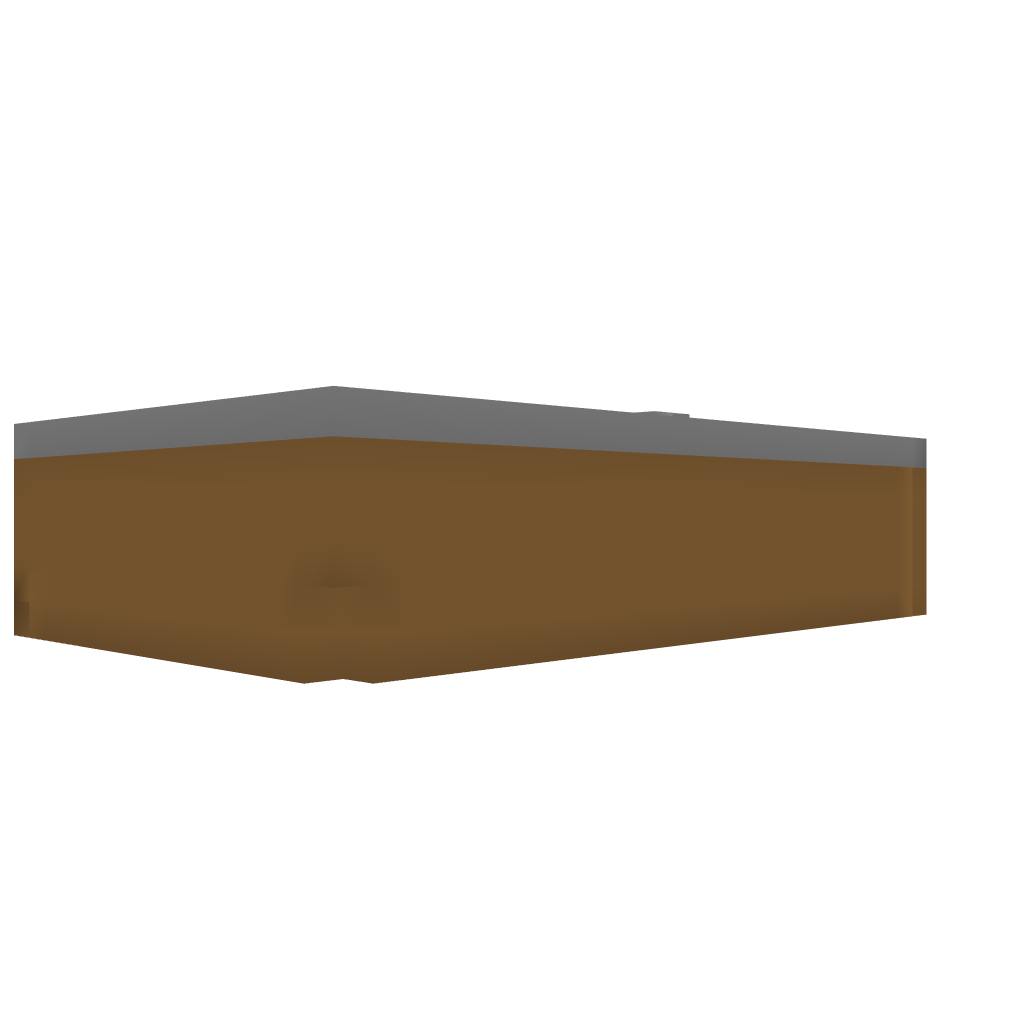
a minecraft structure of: Lighted Swimming Pool a lot of earth bad low quality